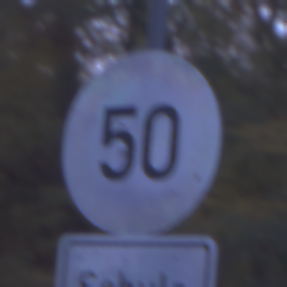
Verkehrszeichen: Geschwindigkeit50
Zusatzzeichen unten: HinweisDurchVerbaleAngabe8
Umgebung: Outdoor, Suburban
Tageszeit: Night
Wetter: PartlyCloudy
Licht: Artificial
Jahreszeit: NotSpecified
Kontrast: LowContrast